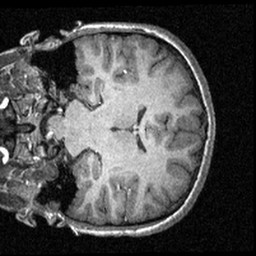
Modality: T1w
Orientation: coronal
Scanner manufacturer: siemens
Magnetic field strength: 3 T
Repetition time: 1.57 s
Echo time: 0.00304 s